Interaction volume radius: 10 \u00c5
Interaction volume height: 10 \u00c5
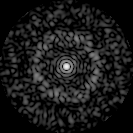
Disorder parameter: 0.8531